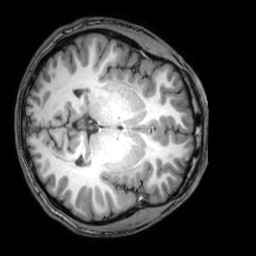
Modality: T1w
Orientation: axial
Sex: male
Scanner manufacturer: philips
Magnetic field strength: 3 T
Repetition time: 0.008133 s
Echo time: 0.00372 s